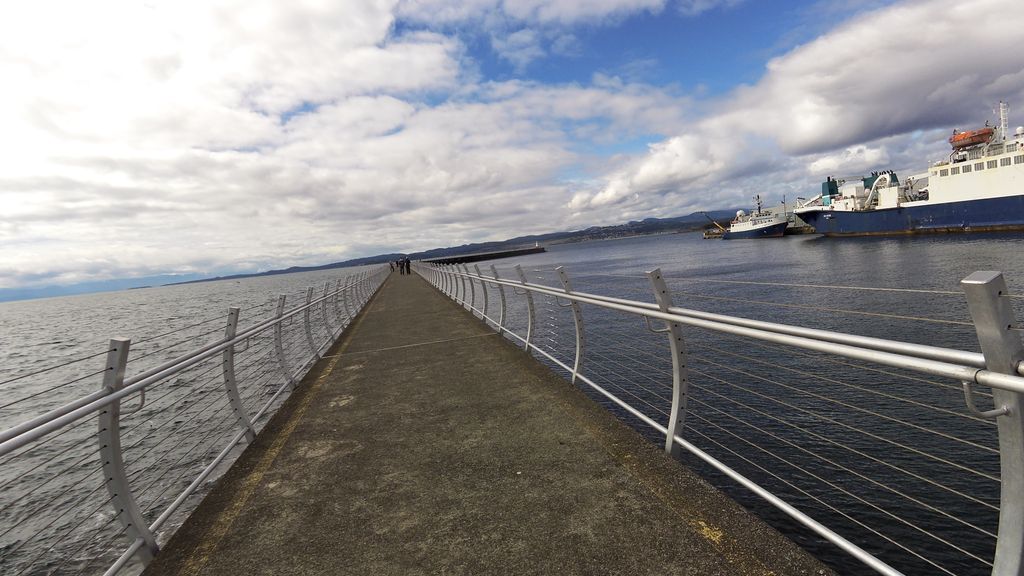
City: victoria